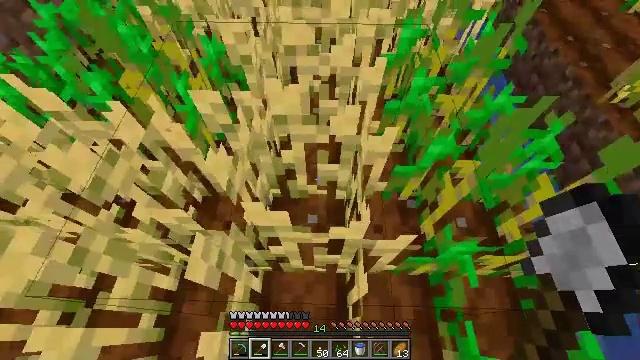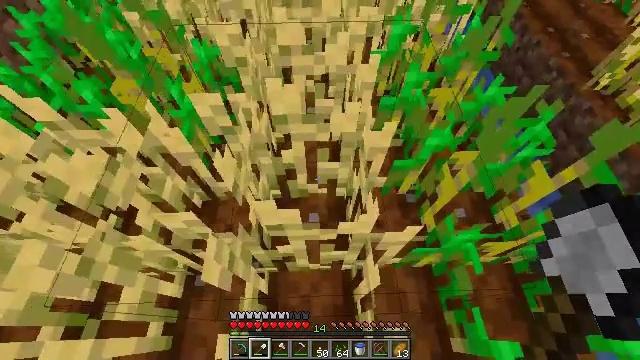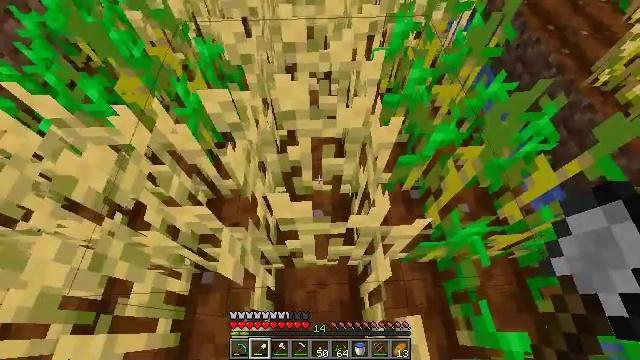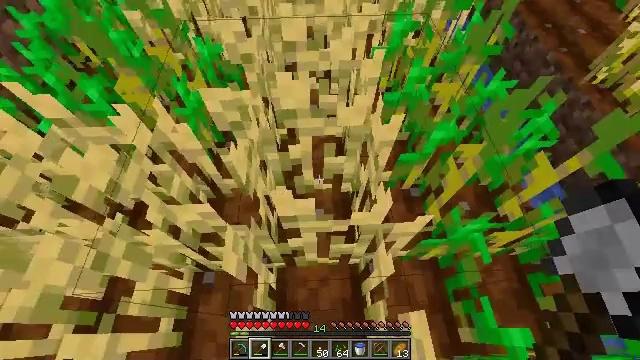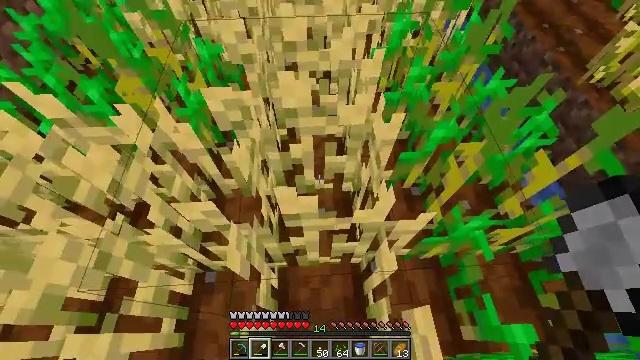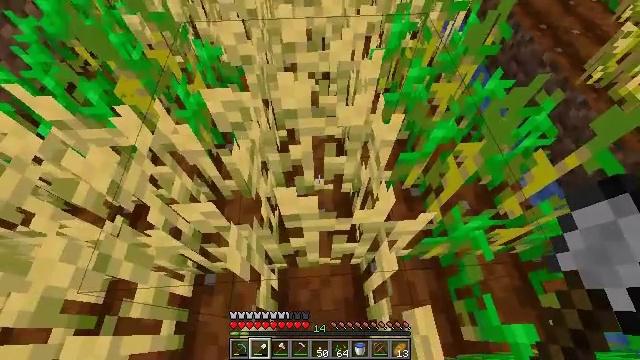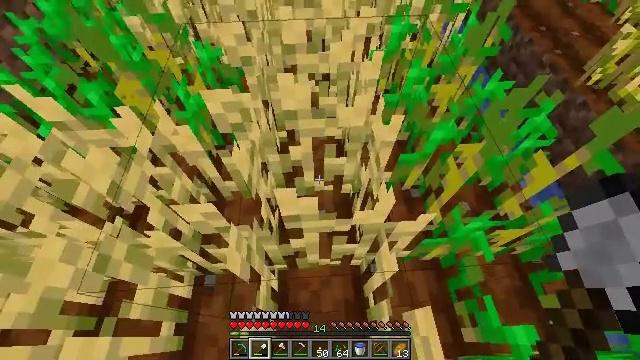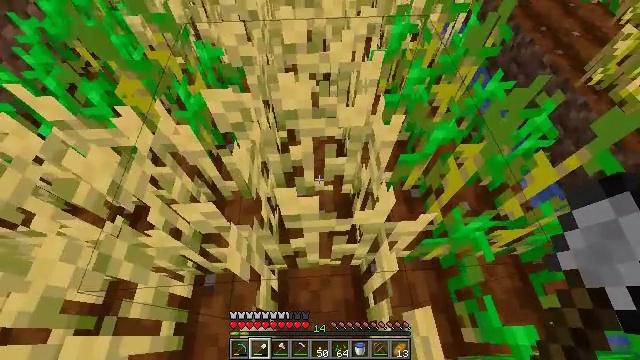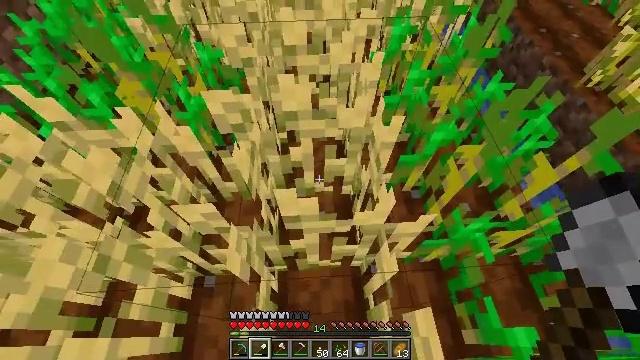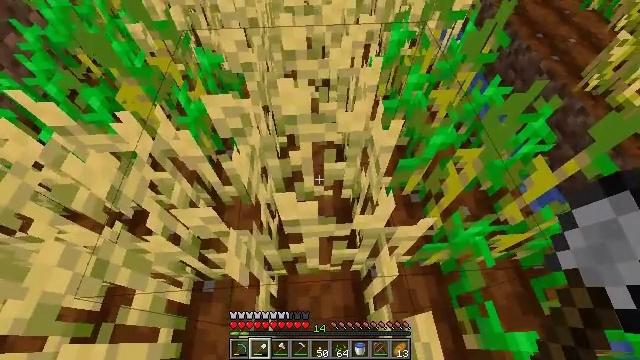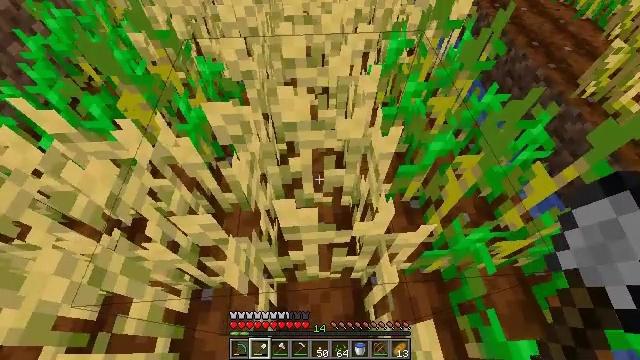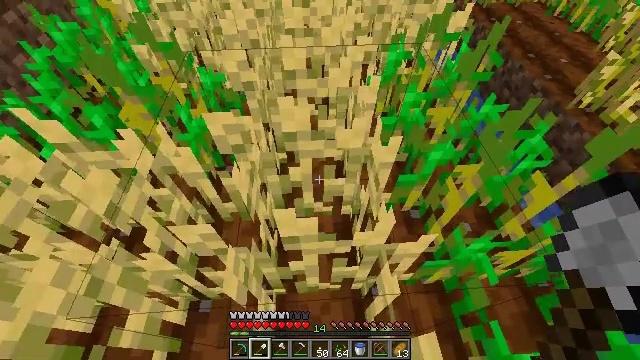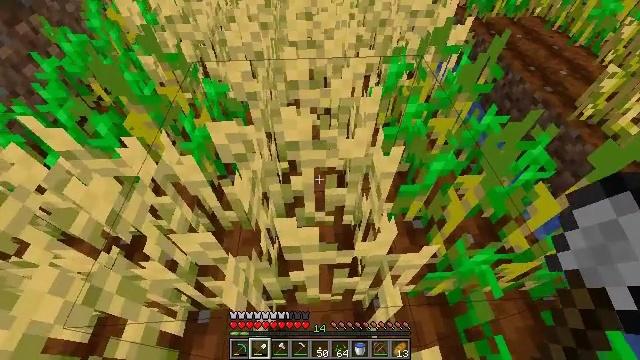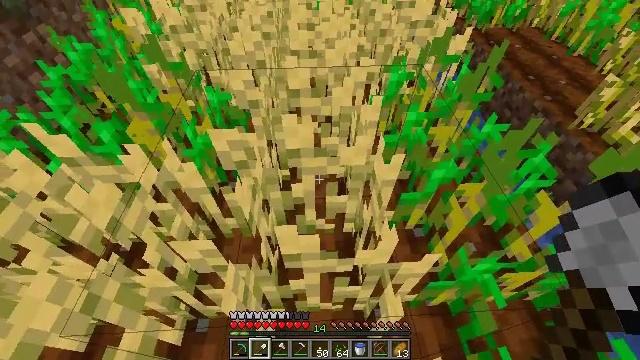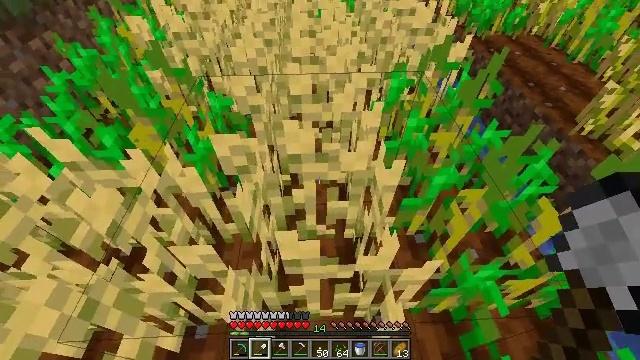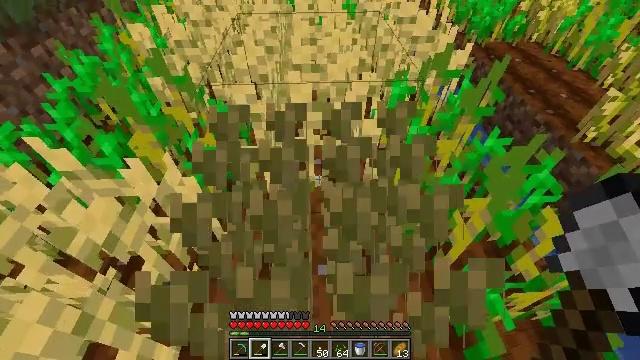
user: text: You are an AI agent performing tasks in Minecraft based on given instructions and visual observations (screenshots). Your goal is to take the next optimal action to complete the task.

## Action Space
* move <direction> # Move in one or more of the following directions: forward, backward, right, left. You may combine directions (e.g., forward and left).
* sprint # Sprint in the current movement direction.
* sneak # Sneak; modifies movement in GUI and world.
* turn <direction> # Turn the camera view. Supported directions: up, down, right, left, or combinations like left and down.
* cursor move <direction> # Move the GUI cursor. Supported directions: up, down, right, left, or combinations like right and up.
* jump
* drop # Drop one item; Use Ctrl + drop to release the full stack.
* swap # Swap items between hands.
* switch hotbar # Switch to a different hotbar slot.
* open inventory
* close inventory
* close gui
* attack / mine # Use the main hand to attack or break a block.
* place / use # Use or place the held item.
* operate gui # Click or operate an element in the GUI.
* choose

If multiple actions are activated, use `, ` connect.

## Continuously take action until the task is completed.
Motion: motion action
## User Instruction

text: Get wheat from the farmland.
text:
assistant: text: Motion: turn right
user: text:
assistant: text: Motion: no_op
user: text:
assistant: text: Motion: no_op
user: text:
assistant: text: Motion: no_op
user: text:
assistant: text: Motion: no_op
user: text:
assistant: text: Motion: no_op
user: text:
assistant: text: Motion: no_op
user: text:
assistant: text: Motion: no_op
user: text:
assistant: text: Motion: no_op
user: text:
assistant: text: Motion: turn up
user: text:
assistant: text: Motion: turn up
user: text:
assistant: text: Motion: turn up
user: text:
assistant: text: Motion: turn up
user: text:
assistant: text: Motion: turn up
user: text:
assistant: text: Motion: move forward, turn up, attack / mine
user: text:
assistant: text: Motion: move forward, turn up, attack / mine
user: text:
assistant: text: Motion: move forward, turn up, attack / mine
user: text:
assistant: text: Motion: move forward, turn left and up
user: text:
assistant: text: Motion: move forward, turn left and up
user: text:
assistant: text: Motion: move forward
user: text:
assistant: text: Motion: move forward
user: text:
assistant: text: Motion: no_op
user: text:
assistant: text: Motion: no_op
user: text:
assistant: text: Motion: no_op
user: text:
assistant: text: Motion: no_op
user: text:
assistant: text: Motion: no_op
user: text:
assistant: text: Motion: no_op
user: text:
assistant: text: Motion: no_op
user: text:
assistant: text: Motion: attack / mine
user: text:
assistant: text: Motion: attack / mine